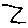
Label: zigzag